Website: walmart
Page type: billing-address
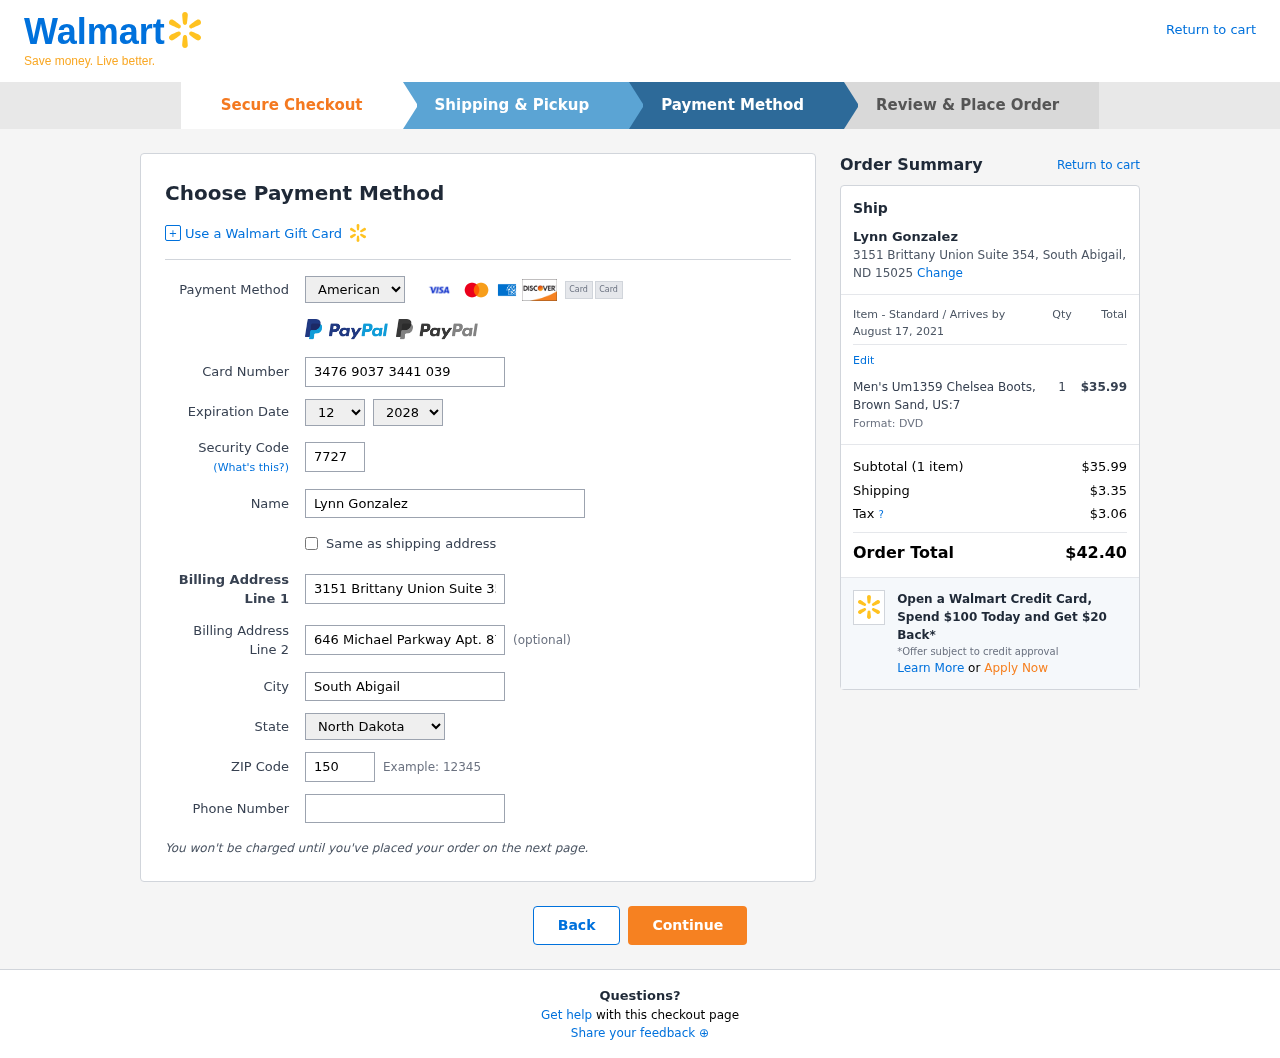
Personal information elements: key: PII_CARD_CVV
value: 7727
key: PII_CARD_EXPIRY_MONTH
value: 12
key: PII_CARD_EXPIRY_YEAR
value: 28
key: PII_CARD_NUMBER
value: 3476 9037 3441 039
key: PII_CARD_TYPE
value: American Express
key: PII_CITY
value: South Abigail
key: PII_CITY_STATE_ZIP
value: South Abigail, ND 15025
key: PII_FULLNAME
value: Lynn Gonzalez
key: PII_PHONE
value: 2295757063
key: PII_POSTCODE
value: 15025
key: PII_STATE
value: North Dakota
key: PII_STREET
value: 3151 Brittany Union Suite 354
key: PII_STREET2
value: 646 Michael Parkway Apt. 870
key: PII_FULLNAME2
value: Lynn Gonzalez
Product elements: key: PRODUCT1_NAME
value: Men's Um1359 Chelsea Boots, Brown Sand, US:7
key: PRODUCT1_PRICE
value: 35.99
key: PRODUCT1_QUANTITY
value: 1
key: PRODUCT1_DESC
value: Format: DVD
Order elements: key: ORDER_DELIVERY_DATE
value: August 17, 2021
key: ORDER_NUM_ITEMS
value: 1
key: ORDER_SUBTOTAL
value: $35.99
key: ORDER_SHIPPING_COST
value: $3.35
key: ORDER_TAX
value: $3.06
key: ORDER_TOTAL
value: $42.40